Question: I was working on this project and it was fine. Today morning when i opened my project i see this. Everything is greyed out. I don't see any of them on my View Controller. Also the view controller is kind of greyed out.

Interestingly if i try to run my app it works fine. Please help me. Let me know if you want to know any specific about anything. Its a almost completed app and am very freaked out right now!
[Using: IOS8,Swift, Xcode 6 Beta 4]
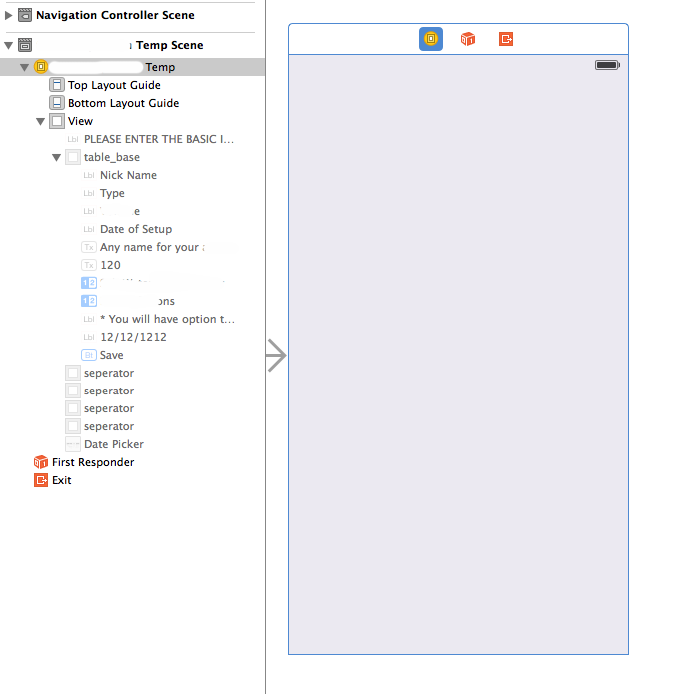
Answer: Did you use size classes?
Try to switch to wAny/hAny (bottom of the IB window) and see if your controls reappear.